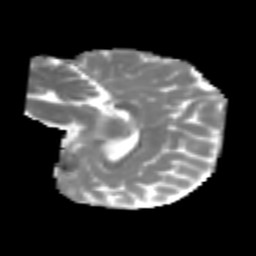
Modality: MD
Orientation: sagittal
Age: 6
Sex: male
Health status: healthy